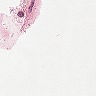
Metastatic tissue present: no